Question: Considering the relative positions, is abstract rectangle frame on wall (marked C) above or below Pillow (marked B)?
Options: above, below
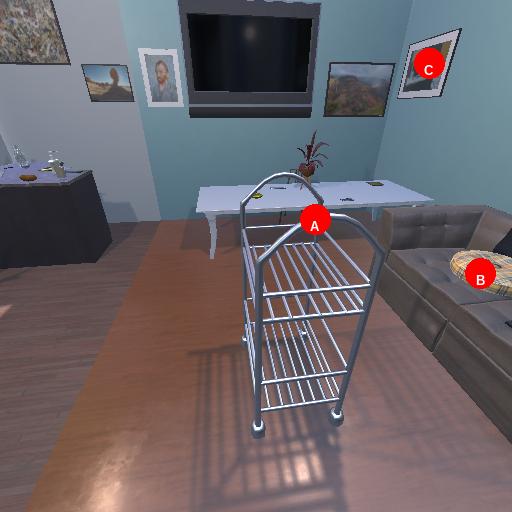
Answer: above